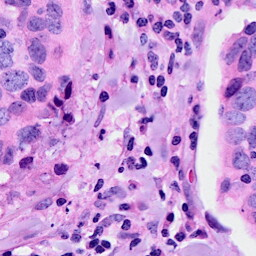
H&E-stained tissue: Breast